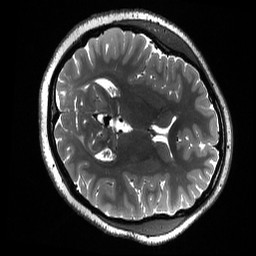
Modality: T2w
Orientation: axial
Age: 18
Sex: female